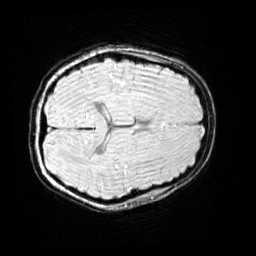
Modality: SWI
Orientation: axial
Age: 12
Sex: female
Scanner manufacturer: siemens
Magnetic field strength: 3 T
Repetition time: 0.027 s
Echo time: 0.02 s